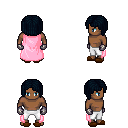
a pixel art fantasy rpg character, male body template, human, dark skin, pink cape, white pants, raven pageboy hairstyle, metal gloves, brown slippers, four views (front, back, left, right), 2x2 character sprite sheet, small pixel art, hard edges, no anti-aliasing